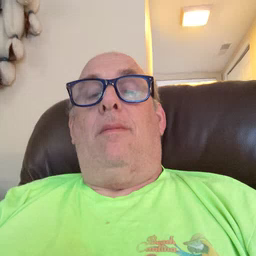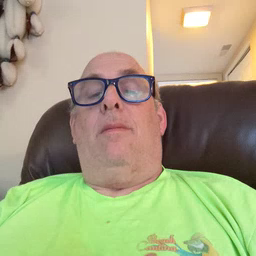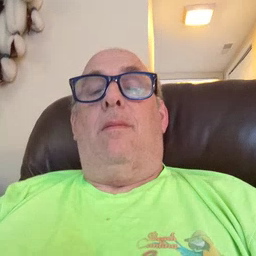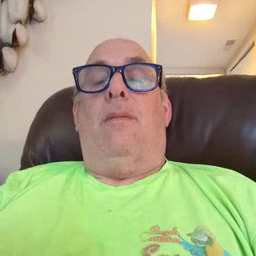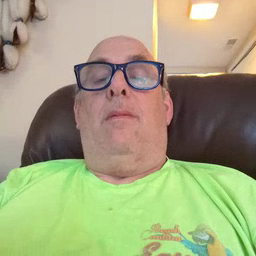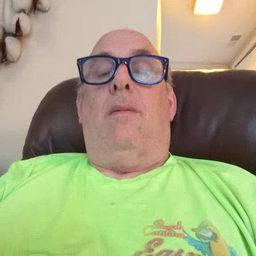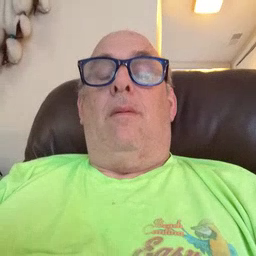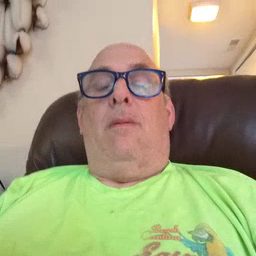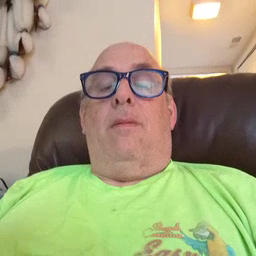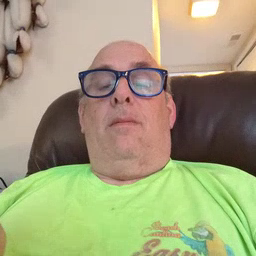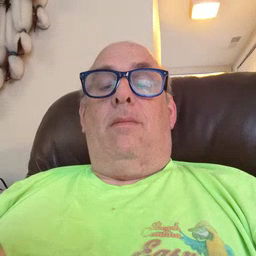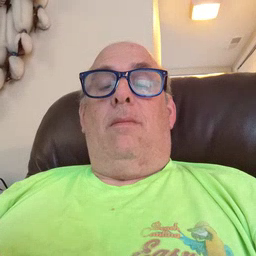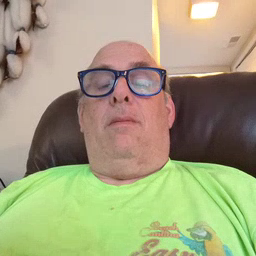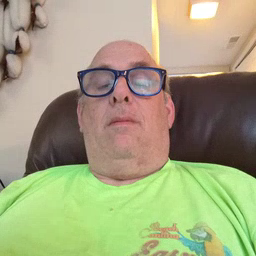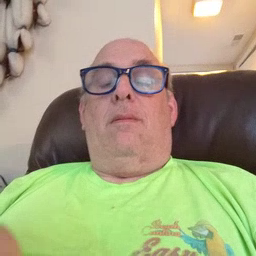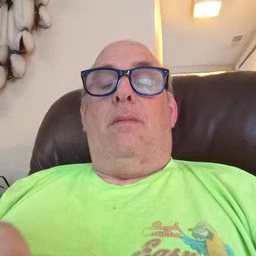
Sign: wet